Field crop: maize
Growth stage: 2
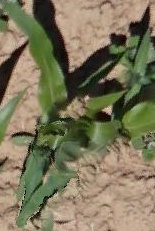
Species: maize